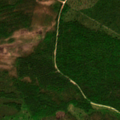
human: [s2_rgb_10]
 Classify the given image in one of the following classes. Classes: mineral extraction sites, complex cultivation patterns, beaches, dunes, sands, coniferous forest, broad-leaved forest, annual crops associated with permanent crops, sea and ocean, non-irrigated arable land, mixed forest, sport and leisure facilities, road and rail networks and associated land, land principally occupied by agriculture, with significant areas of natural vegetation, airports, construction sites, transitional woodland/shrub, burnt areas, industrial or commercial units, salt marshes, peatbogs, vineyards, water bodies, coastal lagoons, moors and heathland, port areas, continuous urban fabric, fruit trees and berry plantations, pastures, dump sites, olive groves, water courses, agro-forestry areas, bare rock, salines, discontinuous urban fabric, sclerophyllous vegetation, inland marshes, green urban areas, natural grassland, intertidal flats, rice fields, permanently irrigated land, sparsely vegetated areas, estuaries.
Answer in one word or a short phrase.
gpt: coniferous forest, mixed forest, transitional woodland/shrub